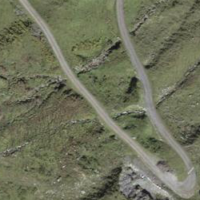
EUNIS habitat code: 23
Species observed at this site:
Tussilago farfara